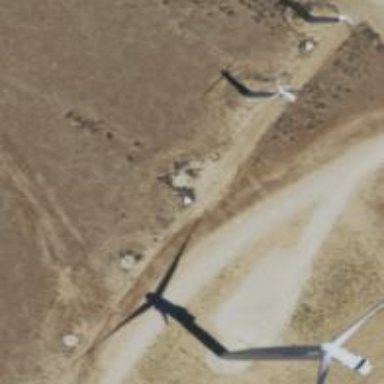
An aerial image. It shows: Wind turbine power generator.